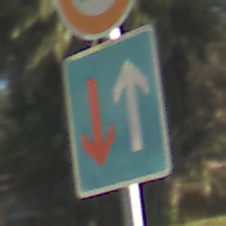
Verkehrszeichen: VorrangVorGegenverkehr
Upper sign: Geschwindigkeit30
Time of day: MorningAfternoon
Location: Outdoor (Nature)
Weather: PartlyCloudy
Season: NotSpecified
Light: Natural